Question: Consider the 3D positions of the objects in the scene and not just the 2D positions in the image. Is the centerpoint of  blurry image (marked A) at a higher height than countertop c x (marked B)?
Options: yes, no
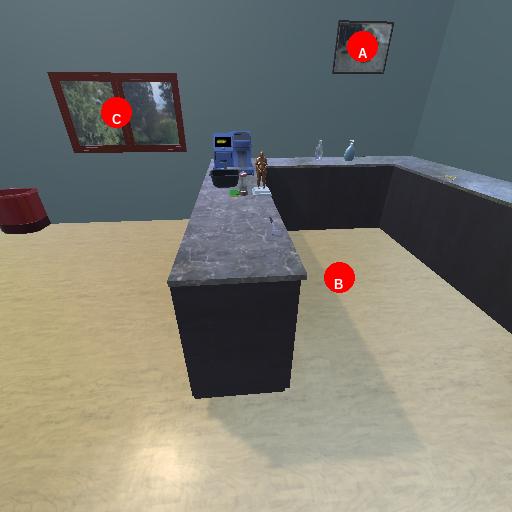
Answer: yes